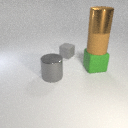
large brown rubber cylinder below large brown metal cylinder